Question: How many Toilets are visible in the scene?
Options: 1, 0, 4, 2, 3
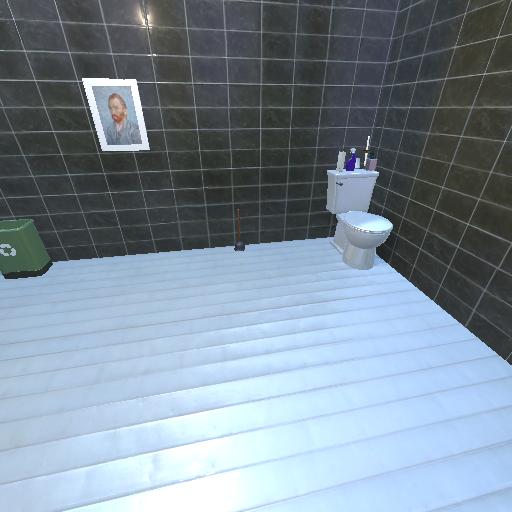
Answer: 1